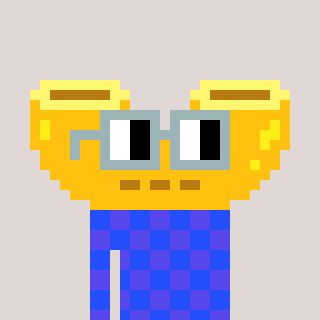
a pixel art character with square dark gray glasses, a macaroni-shaped head and a computerblue-colored body on a warm background